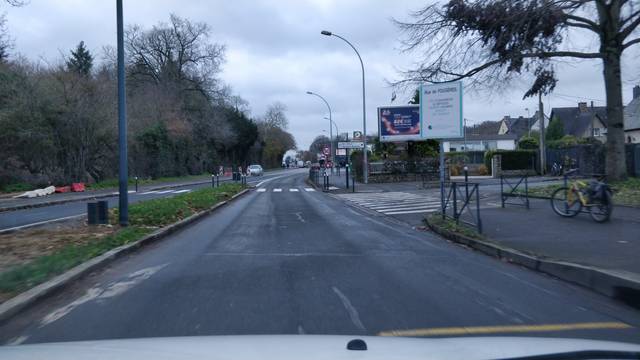
Region: France
Coordinates: 48.128, -1.651